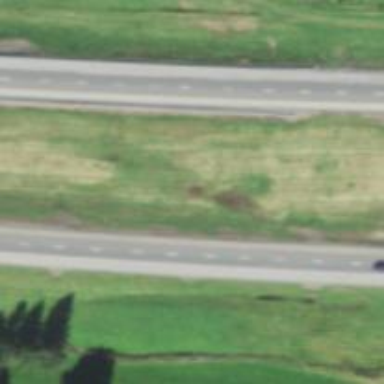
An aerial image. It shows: Asphalt motorway.